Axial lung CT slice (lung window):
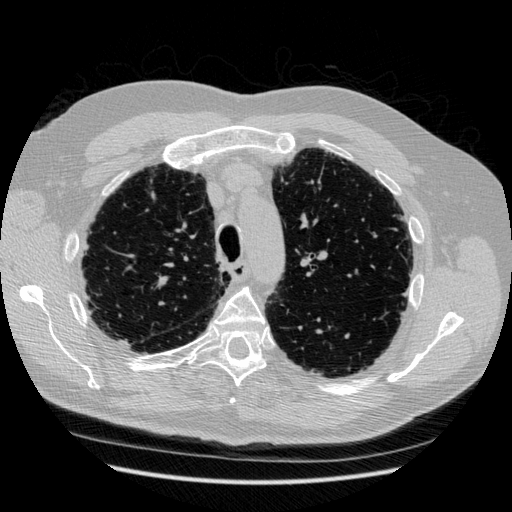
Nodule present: no